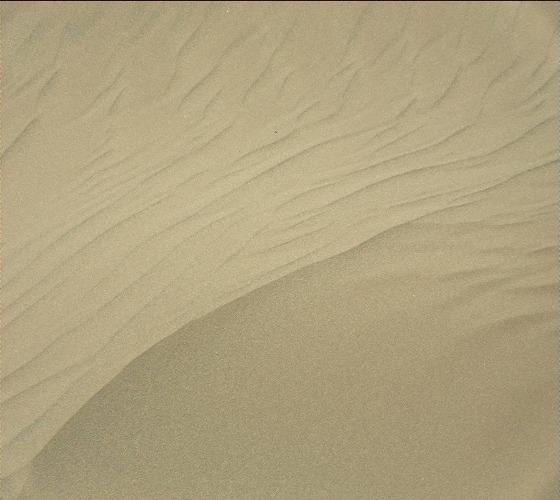
Terrain classes present: Gravel / Sand / Soil